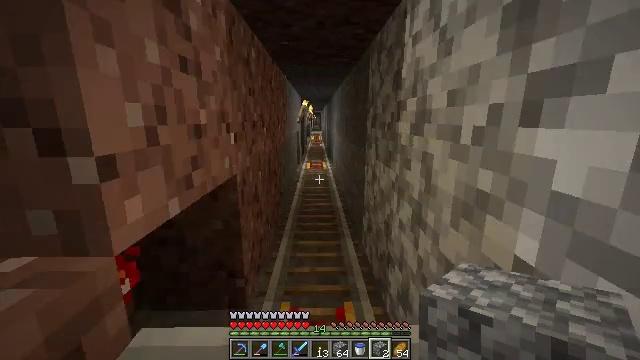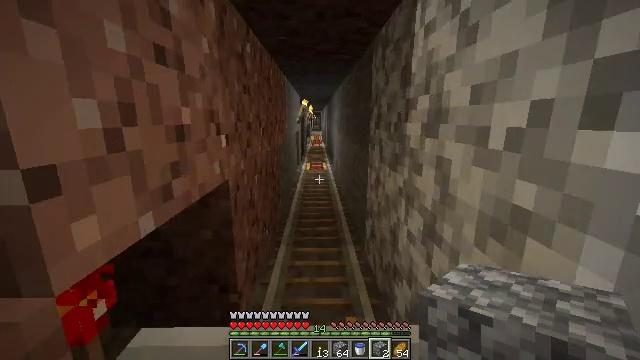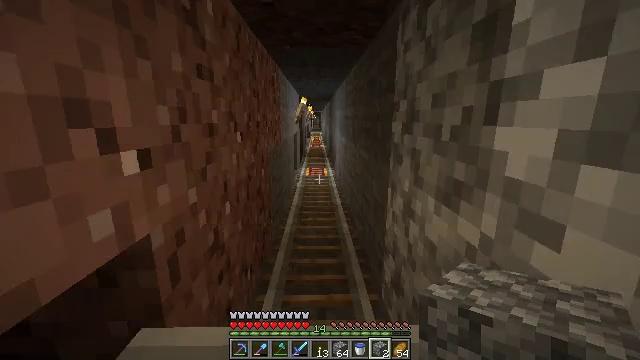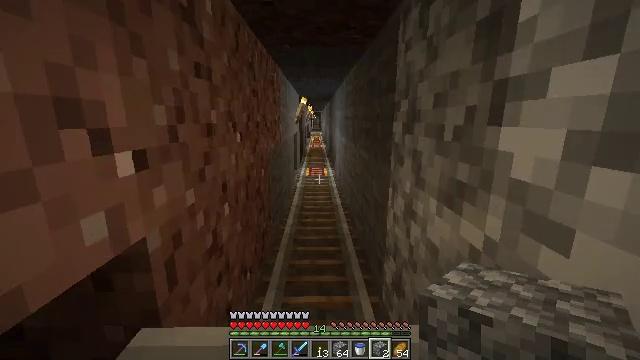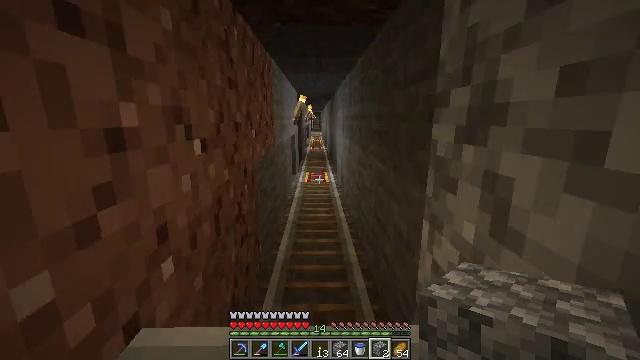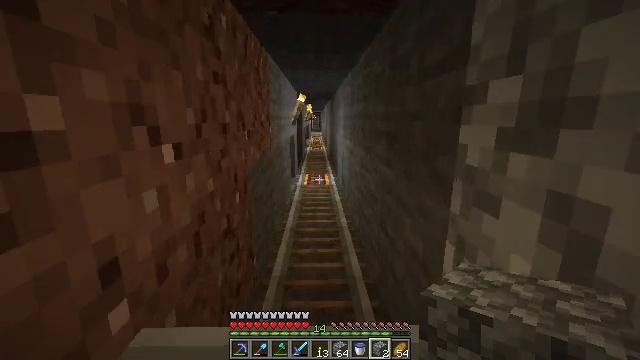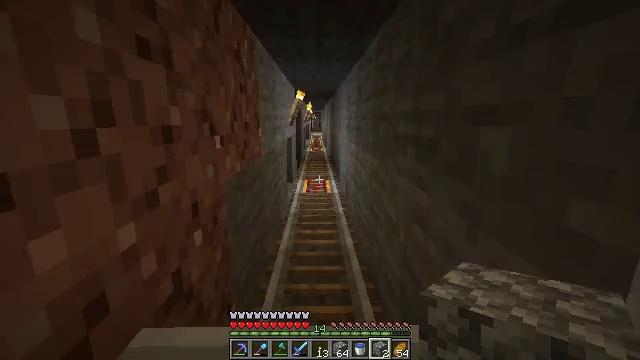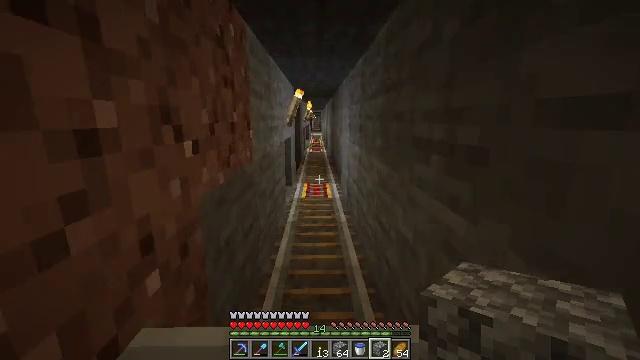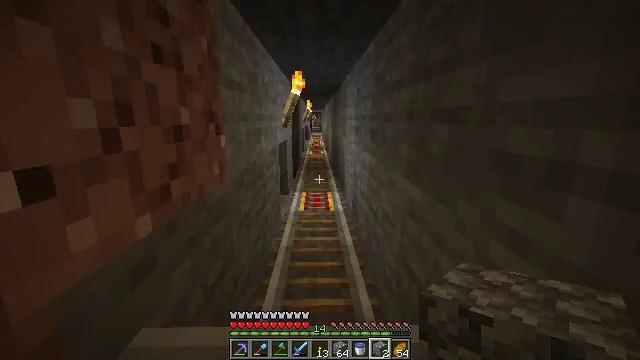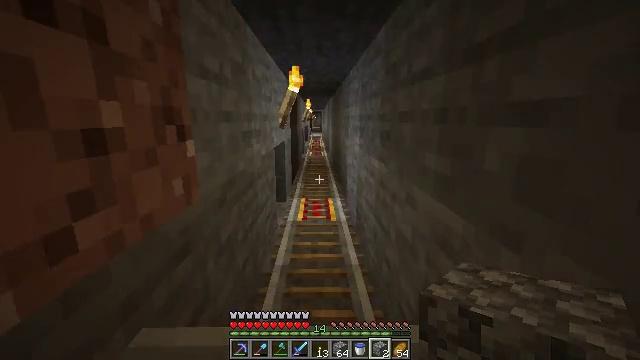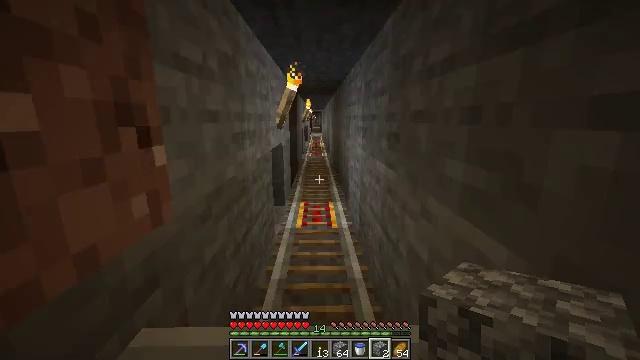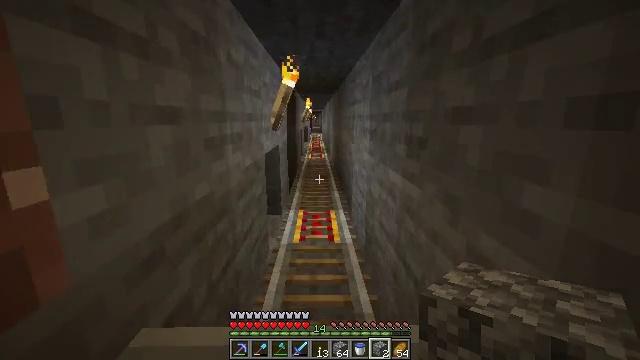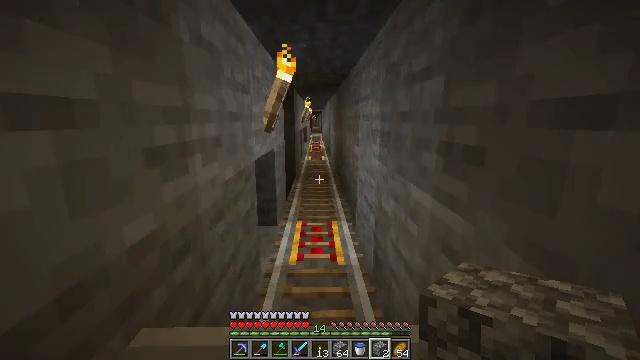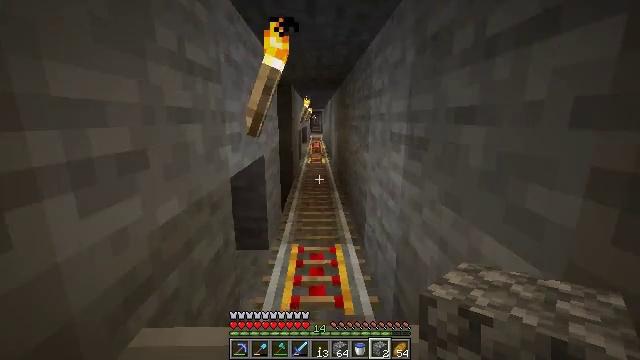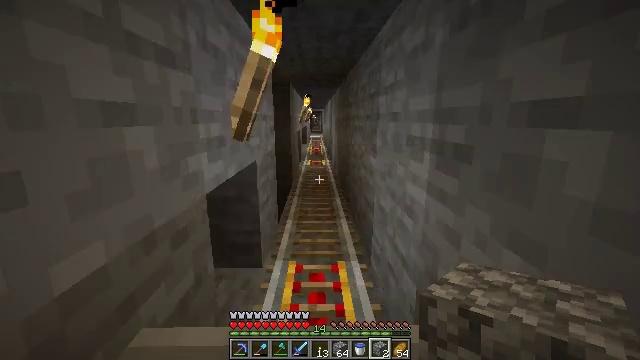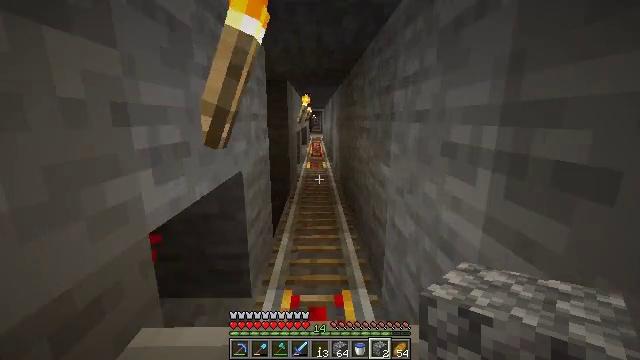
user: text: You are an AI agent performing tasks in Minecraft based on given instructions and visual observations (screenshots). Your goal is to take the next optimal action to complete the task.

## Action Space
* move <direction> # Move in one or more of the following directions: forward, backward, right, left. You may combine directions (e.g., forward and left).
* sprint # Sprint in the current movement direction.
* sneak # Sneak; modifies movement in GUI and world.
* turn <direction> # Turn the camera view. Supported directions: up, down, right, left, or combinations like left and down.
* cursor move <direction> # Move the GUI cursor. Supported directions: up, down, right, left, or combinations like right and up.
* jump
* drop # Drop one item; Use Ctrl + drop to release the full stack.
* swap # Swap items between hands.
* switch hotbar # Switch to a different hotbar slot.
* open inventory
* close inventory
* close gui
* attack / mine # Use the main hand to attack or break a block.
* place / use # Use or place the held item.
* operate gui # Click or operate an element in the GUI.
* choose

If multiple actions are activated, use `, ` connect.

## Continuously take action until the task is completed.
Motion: motion action
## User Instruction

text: Remove an iron nugget from the inventory.
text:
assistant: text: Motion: no_op
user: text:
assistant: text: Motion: no_op
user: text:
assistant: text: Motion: no_op
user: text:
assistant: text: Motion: no_op
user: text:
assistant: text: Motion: no_op
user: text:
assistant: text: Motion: no_op
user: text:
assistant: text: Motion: no_op
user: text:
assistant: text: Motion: no_op
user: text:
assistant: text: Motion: no_op
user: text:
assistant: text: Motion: no_op
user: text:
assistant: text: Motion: no_op
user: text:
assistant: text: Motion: no_op
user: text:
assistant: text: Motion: no_op
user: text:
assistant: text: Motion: no_op
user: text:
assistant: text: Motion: no_op
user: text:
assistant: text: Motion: no_op
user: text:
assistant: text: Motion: no_op
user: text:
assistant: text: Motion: no_op
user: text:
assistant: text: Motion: no_op
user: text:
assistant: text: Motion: no_op
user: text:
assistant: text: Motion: no_op
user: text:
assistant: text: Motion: no_op
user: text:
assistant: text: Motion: no_op
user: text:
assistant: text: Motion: no_op
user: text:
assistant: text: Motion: no_op
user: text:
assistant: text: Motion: no_op
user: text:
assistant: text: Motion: no_op
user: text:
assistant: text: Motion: no_op
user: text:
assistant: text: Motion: no_op
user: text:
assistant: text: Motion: no_op